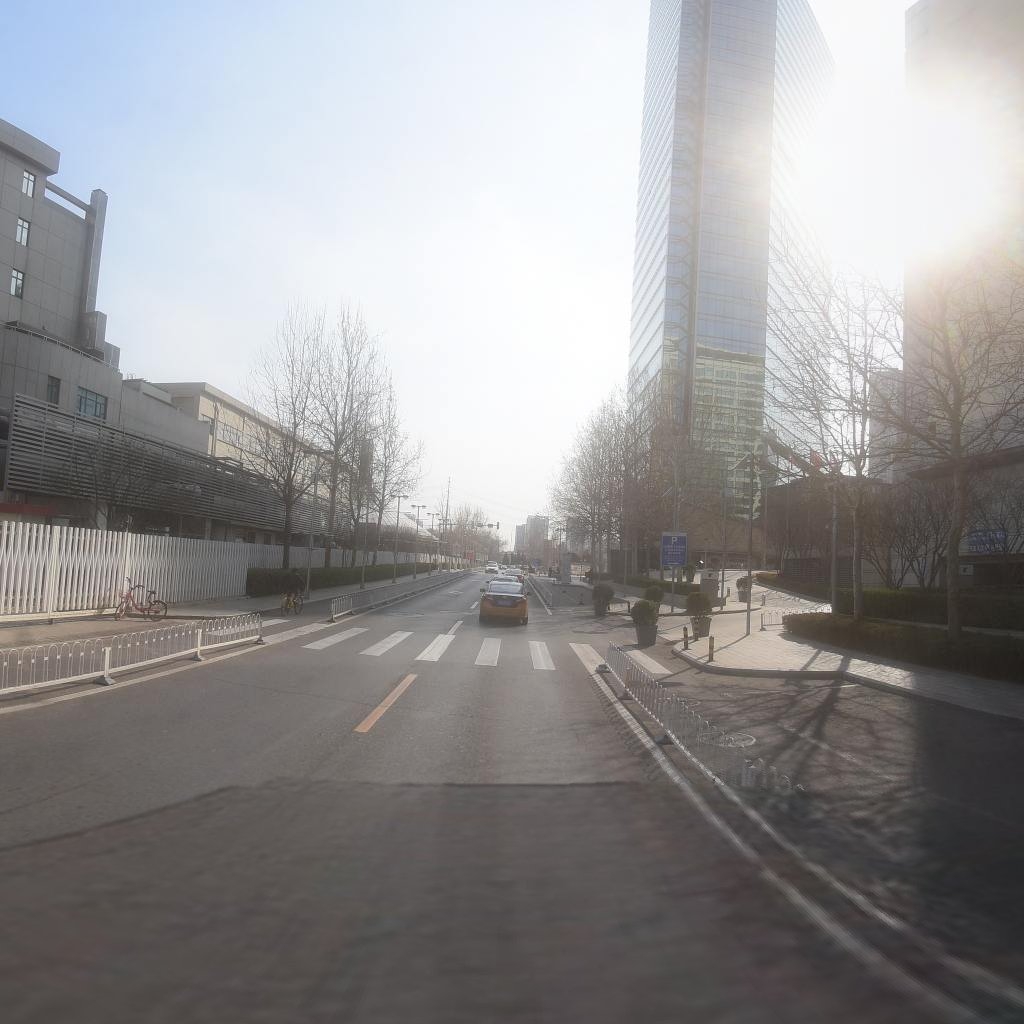
Region: Chaoyang
Road damage annotations: longitudinal crack, transverse crack